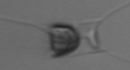
Label: Chaetoceros